Current action and preconditions to check: trajectory_clear

Your task: For each precondition in the list above, predict whether it will hold at this action.

Consider the current scene as observed from the mobile robot's camera, and analyze the predicted future states of all dynamic agents (e.g., people, animals, vehicles, or any moving entities) within the NEXT SECOND.

IMPORTANT: Only answer "very likely" if you are absolutely certain—based on strong, clear evidence—that a dynamic agent will violate the precondition in the predicted future state. Do NOT answer "very likely" for unlikely, ambiguous, or low-probability risks.

Ask yourself for each precondition: Is there a high probability, with clear and convincing evidence, that the predicted future states of any dynamic agent will interfere with the predicted future state of the currently executing action within the NEXT SECOND, causing that precondition to fail?

Assess the risk level based on these predictions. Use "likely" or "very likely" if motions create a clear risk of interference.

Use "neutral" or "improbable" if agents are nearby but their predicted paths are clearly diverging or non-conflicting.

Failure Risk Categories: "very improbable", "improbable", "neutral", "likely", "very likely"

Answer Format: Output ONLY the probability_of_failure value from these categories: "very improbable", "improbable", "neutral", "likely", "very likely"

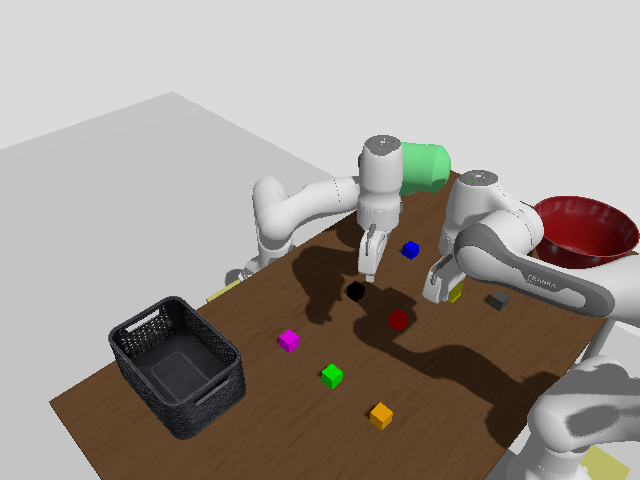

Answer: neutral